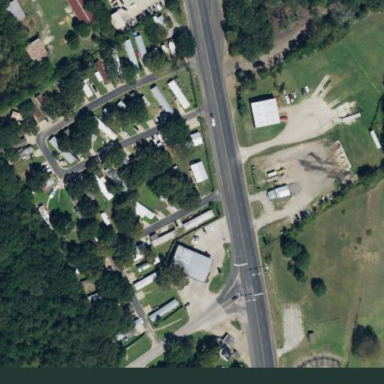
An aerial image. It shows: Residential area known as trailer park.